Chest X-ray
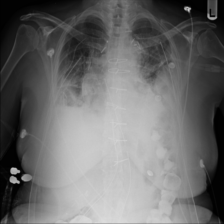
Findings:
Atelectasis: negative
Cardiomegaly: negative
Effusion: positive
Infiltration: negative
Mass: positive
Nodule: negative
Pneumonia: negative
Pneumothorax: negative
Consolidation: negative
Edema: negative
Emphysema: negative
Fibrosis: negative
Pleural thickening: negative
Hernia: negative